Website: crate-barrel
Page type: payment
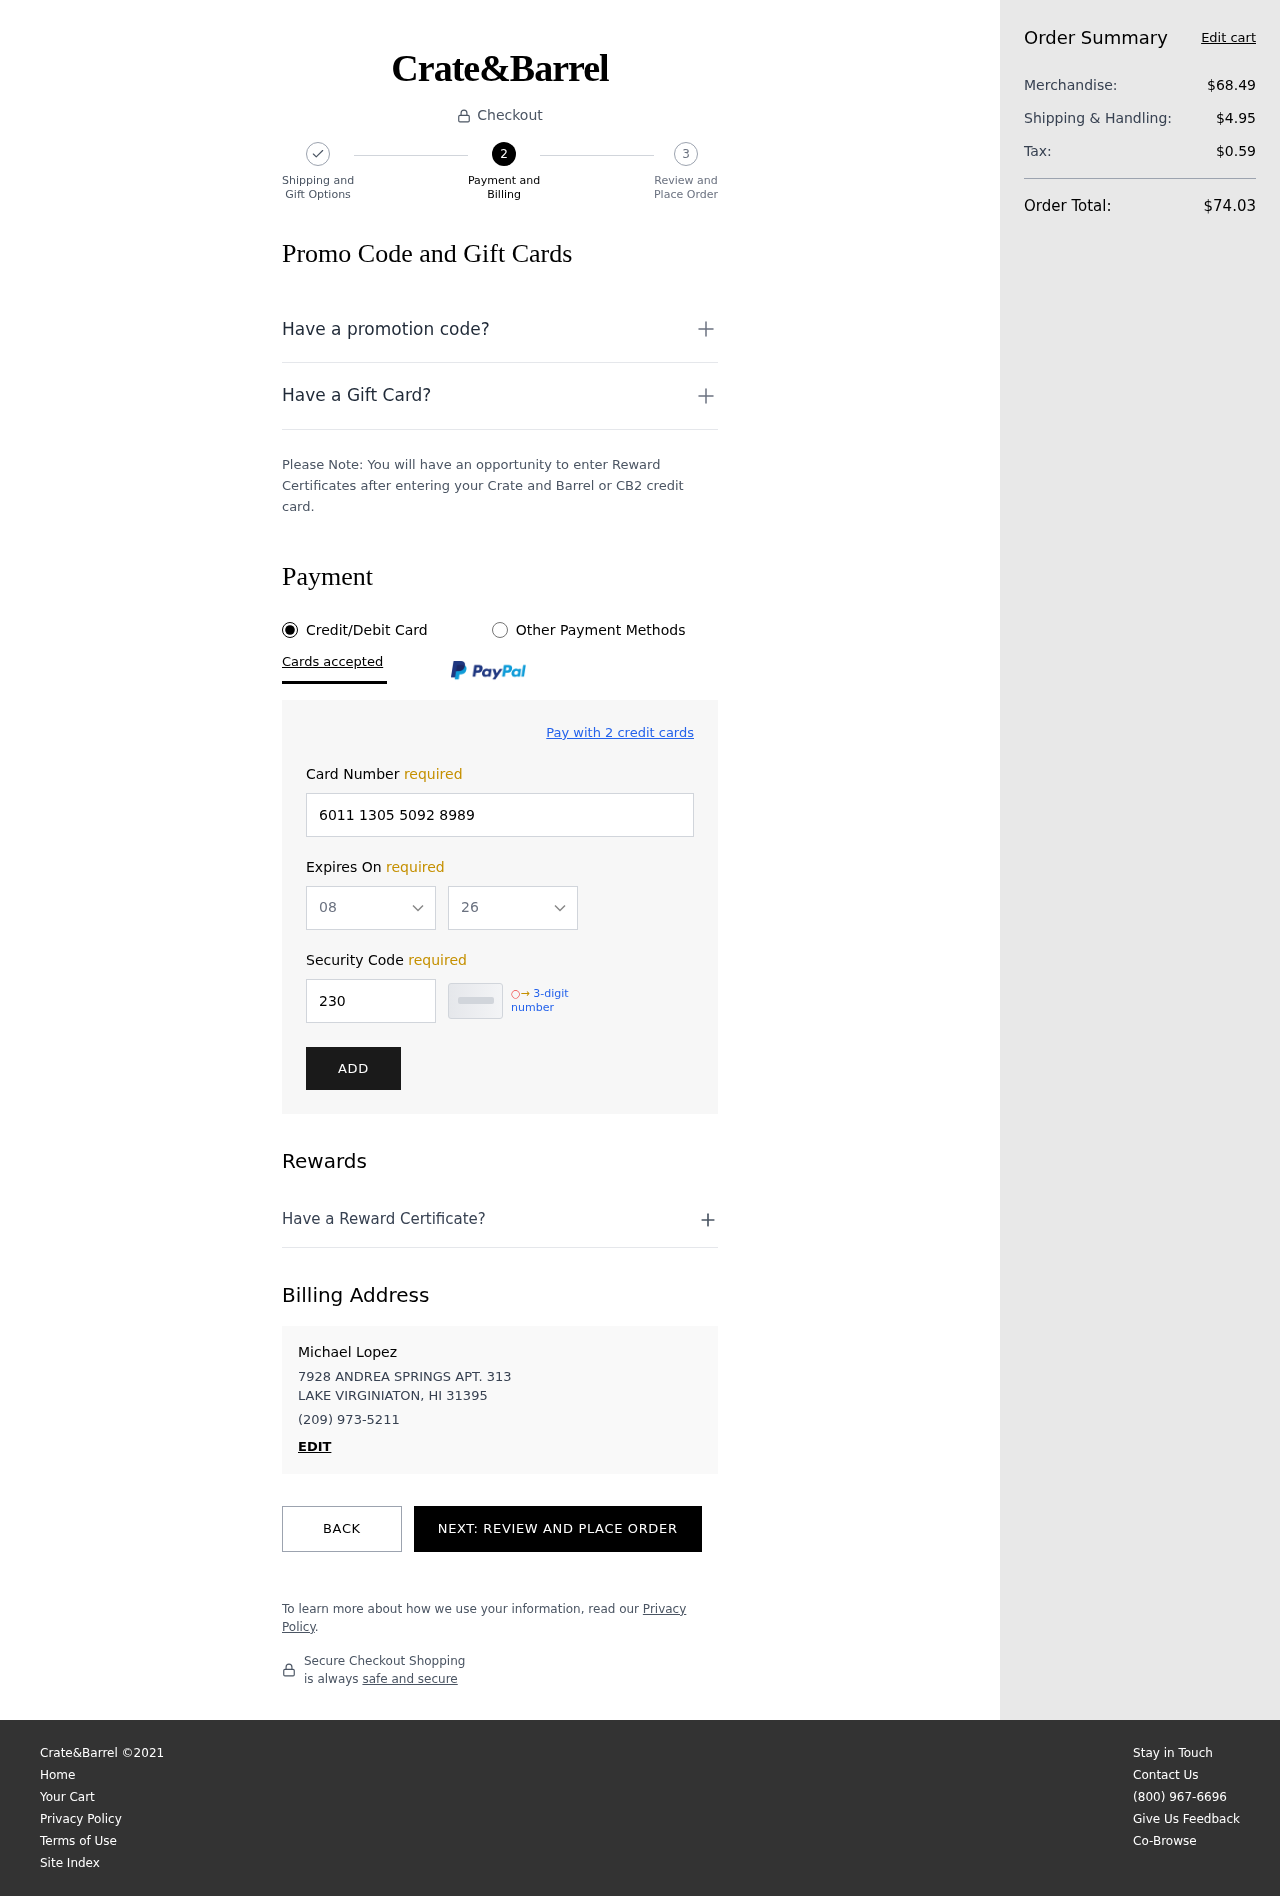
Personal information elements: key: PII_CARD_EXPIRY_MONTH
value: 08
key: PII_CARD_EXPIRY_YEAR
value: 26
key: PII_CITY_STATE_ZIP
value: LAKE VIRGINIATON, HI 31395
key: PII_FULLNAME
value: Michael Lopez
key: PII_PHONE
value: (209) 973-5211
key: PII_STREET
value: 7928 ANDREA SPRINGS APT. 313
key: PII_CARD_NUMBER
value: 6011 1305 5092 8989
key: PII_CARD_CVV
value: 230
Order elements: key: ORDER_SUBTOTAL
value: $68.49
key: ORDER_SHIPPING_COST
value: $4.95
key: ORDER_TAX
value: $0.59
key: ORDER_TOTAL
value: $74.03